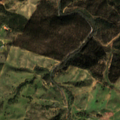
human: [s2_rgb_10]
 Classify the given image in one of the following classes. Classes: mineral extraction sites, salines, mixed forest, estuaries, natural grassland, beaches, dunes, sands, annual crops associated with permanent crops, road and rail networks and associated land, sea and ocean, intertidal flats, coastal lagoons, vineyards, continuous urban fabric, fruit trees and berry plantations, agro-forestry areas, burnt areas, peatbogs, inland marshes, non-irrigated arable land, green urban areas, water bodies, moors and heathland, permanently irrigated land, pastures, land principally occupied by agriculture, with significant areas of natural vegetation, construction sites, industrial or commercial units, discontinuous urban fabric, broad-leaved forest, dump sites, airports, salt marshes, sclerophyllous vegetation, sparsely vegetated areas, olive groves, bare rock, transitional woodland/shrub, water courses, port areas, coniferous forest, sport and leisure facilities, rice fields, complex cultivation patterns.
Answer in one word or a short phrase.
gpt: pastures, annual crops associated with permanent crops, broad-leaved forest, transitional woodland/shrub